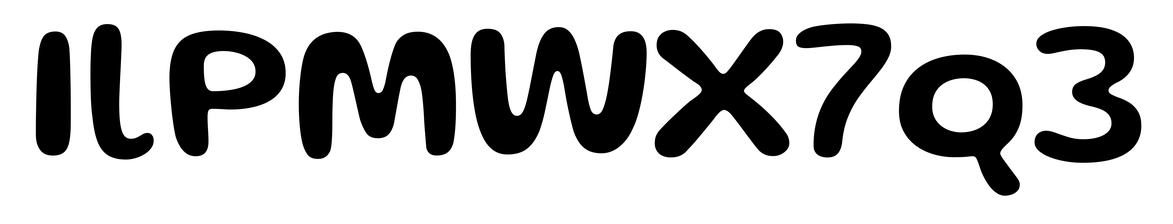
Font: Gluten_Medium